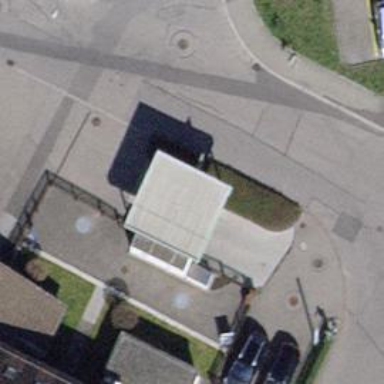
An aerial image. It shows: Fuel station.